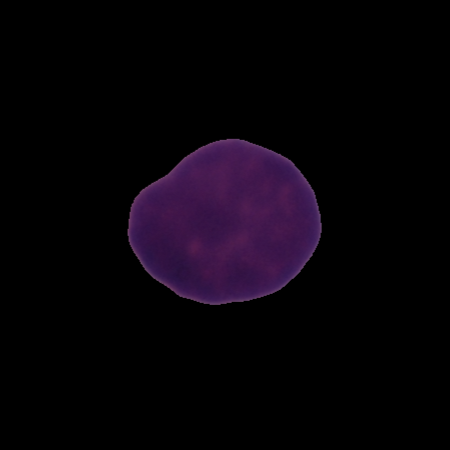
Label: healthy